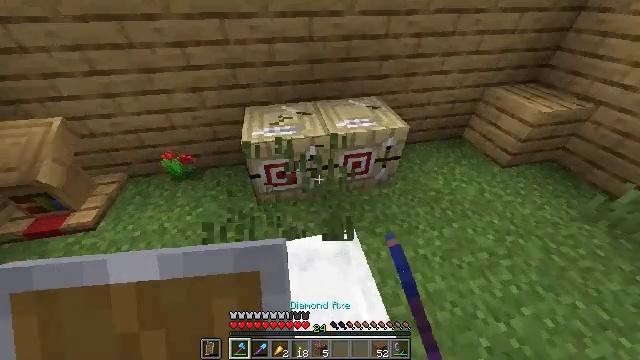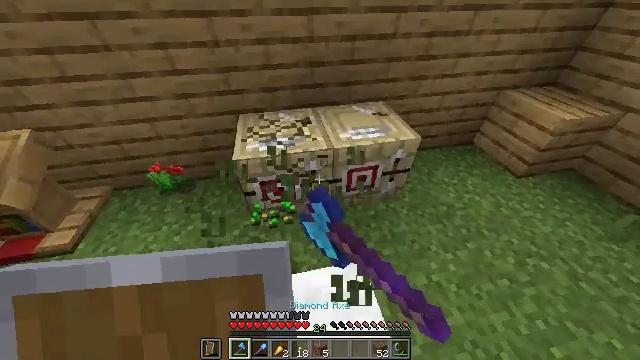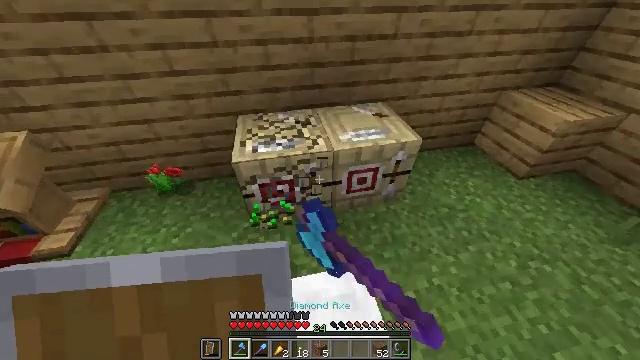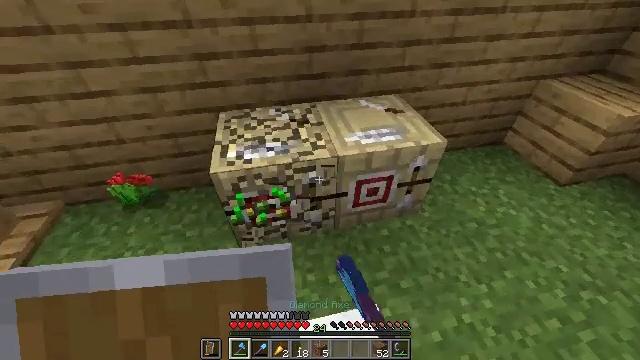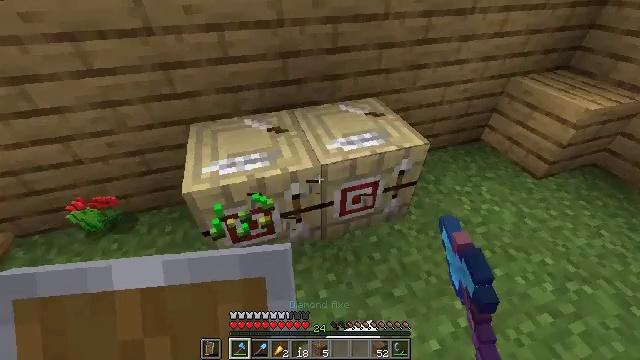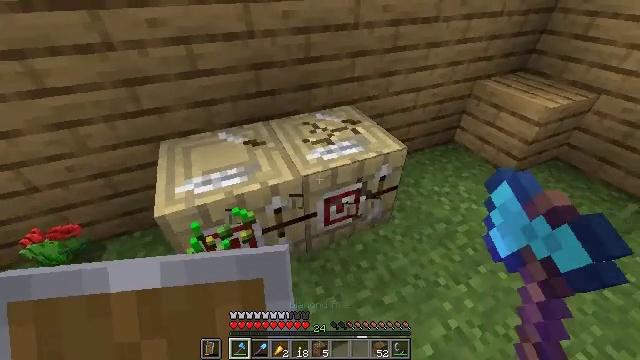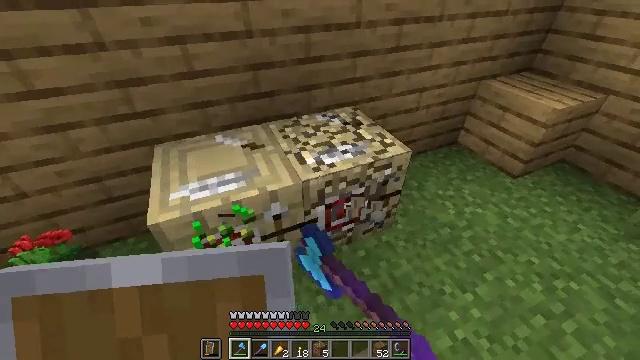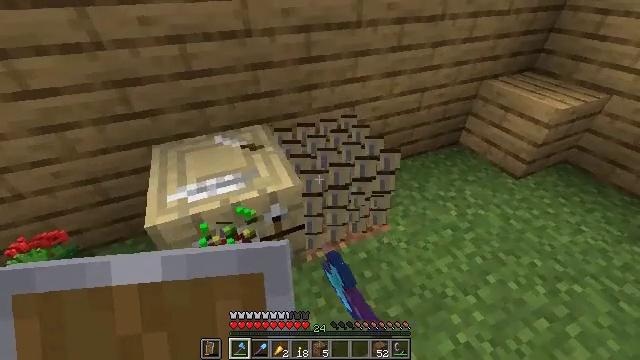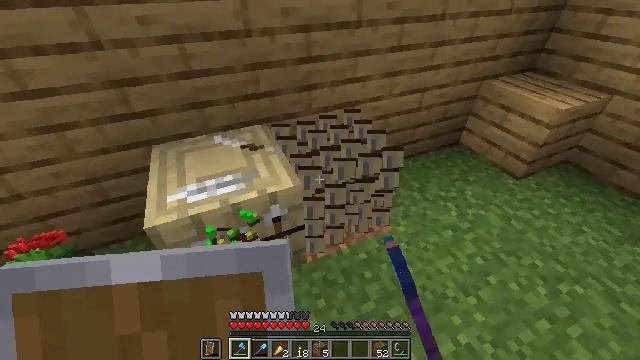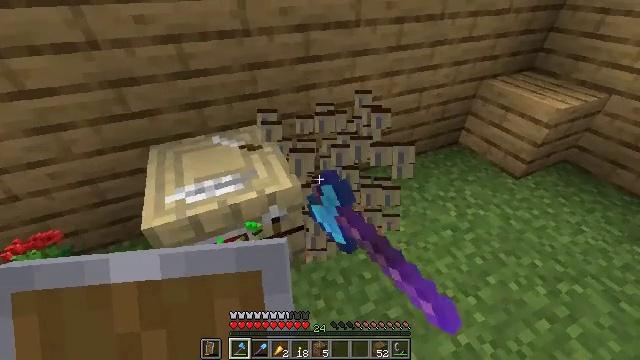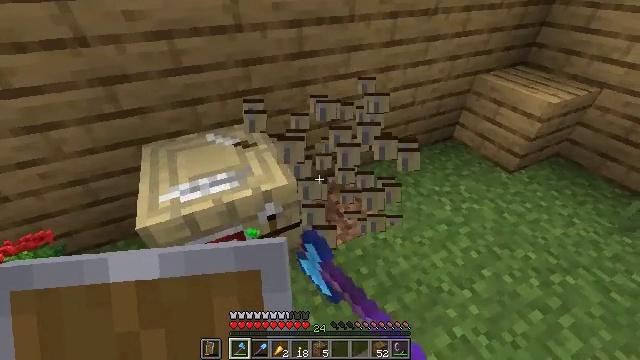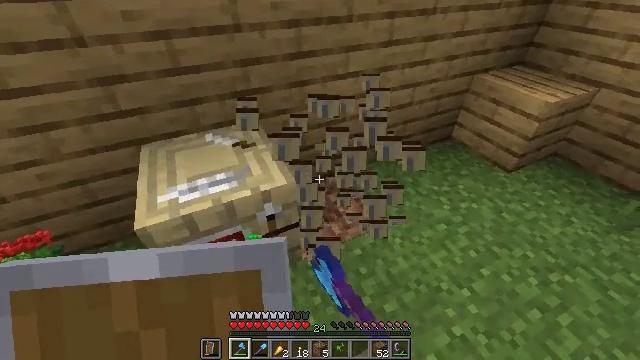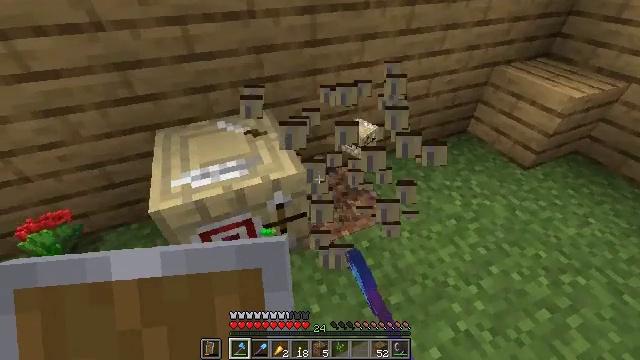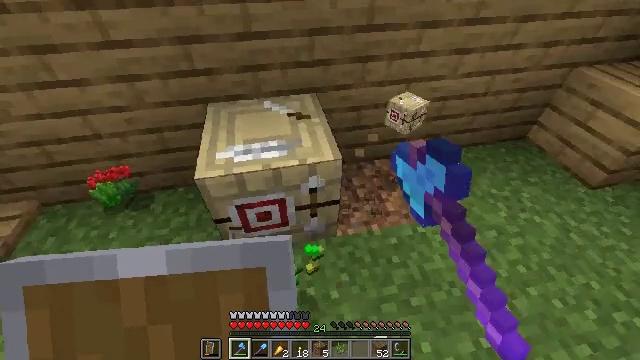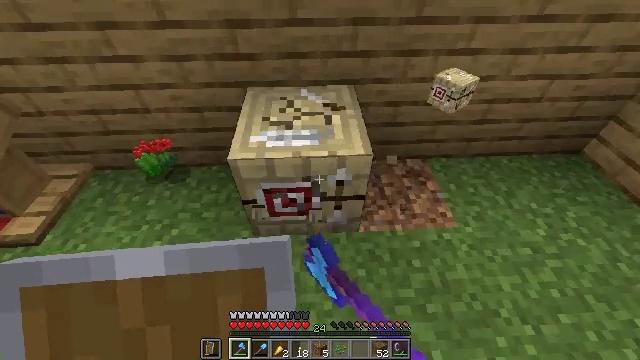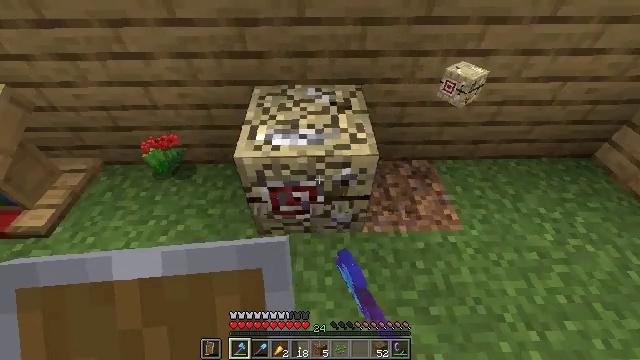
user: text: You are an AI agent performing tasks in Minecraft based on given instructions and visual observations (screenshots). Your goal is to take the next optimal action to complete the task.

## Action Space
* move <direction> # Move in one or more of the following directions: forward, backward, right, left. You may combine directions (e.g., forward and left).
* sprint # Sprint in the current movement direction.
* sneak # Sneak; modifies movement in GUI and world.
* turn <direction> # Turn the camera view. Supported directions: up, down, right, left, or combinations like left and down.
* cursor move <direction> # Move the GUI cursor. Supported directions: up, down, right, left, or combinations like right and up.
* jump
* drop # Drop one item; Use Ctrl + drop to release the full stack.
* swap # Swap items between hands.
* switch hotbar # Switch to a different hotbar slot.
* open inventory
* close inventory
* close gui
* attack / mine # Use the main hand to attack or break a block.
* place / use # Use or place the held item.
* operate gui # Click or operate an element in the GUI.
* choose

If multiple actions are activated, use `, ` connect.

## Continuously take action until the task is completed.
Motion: motion action
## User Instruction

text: Get the fletching table back into the inventory.
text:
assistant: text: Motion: attack / mine
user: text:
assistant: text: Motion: attack / mine
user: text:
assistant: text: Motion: attack / mine
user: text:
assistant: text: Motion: turn right and up, attack / mine
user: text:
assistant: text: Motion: turn right and up, attack / mine
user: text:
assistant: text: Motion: attack / mine
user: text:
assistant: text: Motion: attack / mine
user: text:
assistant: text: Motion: attack / mine
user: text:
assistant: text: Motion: attack / mine
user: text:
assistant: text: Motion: turn right, attack / mine
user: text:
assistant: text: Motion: attack / mine
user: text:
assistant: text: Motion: turn left and down, attack / mine
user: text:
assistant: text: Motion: turn left and down, attack / mine
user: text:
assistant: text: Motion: turn left and down, attack / mine
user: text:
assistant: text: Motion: turn left, attack / mine
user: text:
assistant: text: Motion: attack / mine
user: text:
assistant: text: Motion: attack / mine
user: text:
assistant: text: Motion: move forward, attack / mine
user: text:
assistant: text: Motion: move forward, sprint, attack / mine
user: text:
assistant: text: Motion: move forward, sprint, attack / mine
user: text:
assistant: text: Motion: sprint, attack / mine